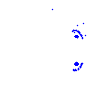
Particle: electron